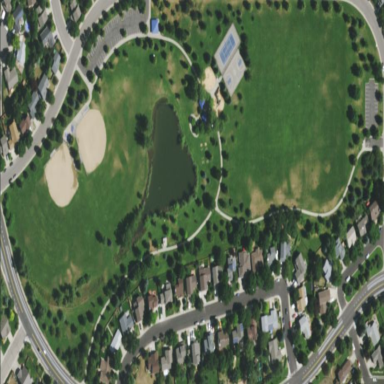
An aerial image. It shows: Lovely park for leisure and relaxation.